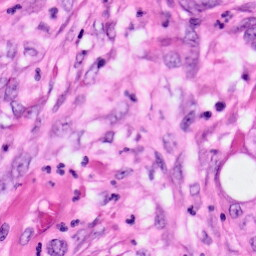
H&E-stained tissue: Pancreatic